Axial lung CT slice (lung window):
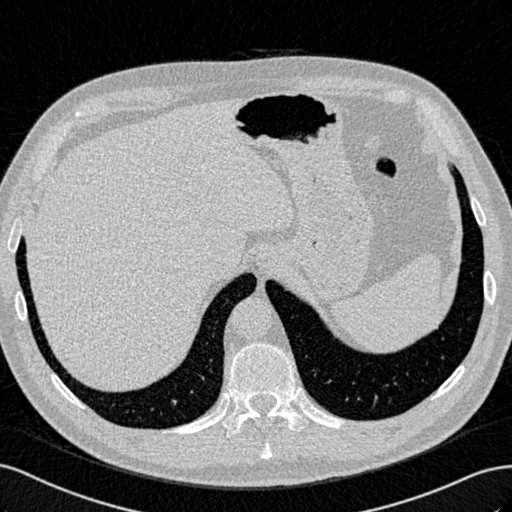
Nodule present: no